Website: bh-photo
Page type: payment
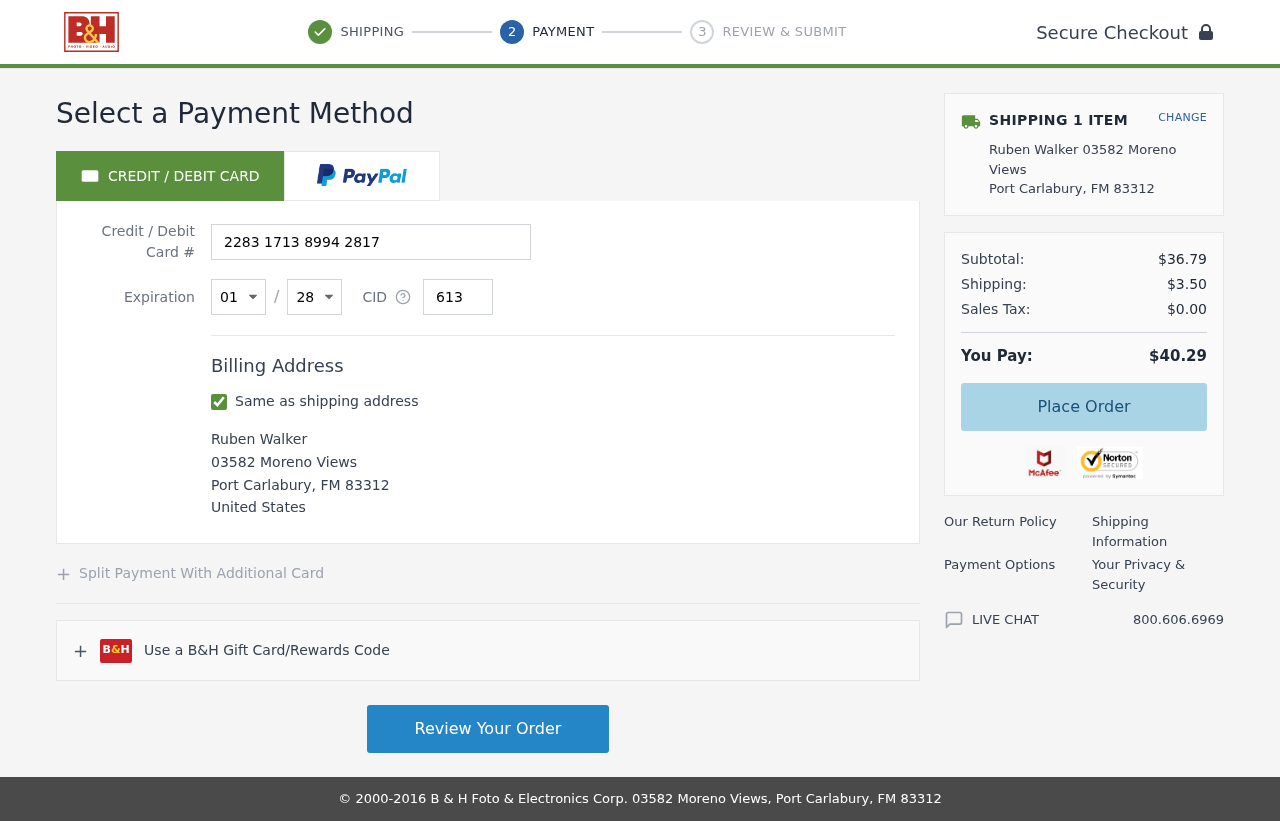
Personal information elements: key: PII_CARD_CVV
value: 613
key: PII_CARD_EXPIRY_MONTH
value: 01
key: PII_CARD_EXPIRY_YEAR
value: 28
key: PII_CARD_NUMBER
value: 2283 1713 8994 2817
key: PII_CITY
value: Port Carlabury
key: PII_COUNTRY
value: United States
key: PII_FULLNAME
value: Ruben Walker
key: PII_POSTCODE
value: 83312
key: PII_STATE_ABBR
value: FM
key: PII_STREET
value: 03582 Moreno Views
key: PII_FULLNAME2
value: Ruben Walker
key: PII_CITY2
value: Port Carlabury
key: PII_STATE_ABBR2
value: FM
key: PII_POSTCODE_FULL
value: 83312
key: PII_POSTCODE_NUMERIC
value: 83312
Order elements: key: ORDER_NUM_ITEMS
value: SHIPPING 1 ITEM
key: ORDER_SUBTOTAL
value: $36.79
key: ORDER_SHIPPING_COST
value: $3.50
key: ORDER_TAX
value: $0.00
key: ORDER_TOTAL
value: $40.29